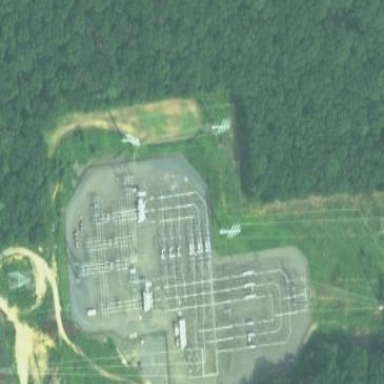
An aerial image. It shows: Outdoor power substation. The substation is at the transmission level. It is surrounded by fence.